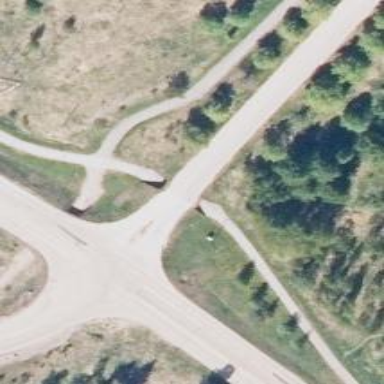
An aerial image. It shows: Path that also serves as cycle track.